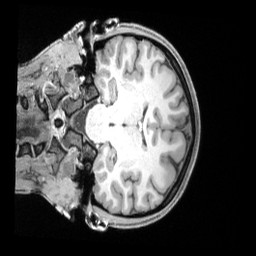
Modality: T1w
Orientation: coronal
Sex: female
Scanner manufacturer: siemens
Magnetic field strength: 3 T
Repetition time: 2.4 s
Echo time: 0.00222 s